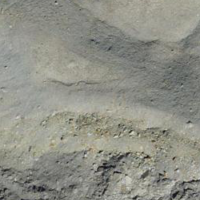
EUNIS habitat code: 48
Species observed at this site:
Saxifraga oppositifolia